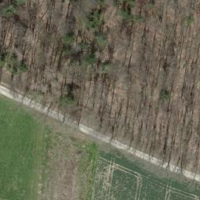
EUNIS habitat code: 41
Species observed at this site:
Potentilla norvegica